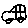
Label: car